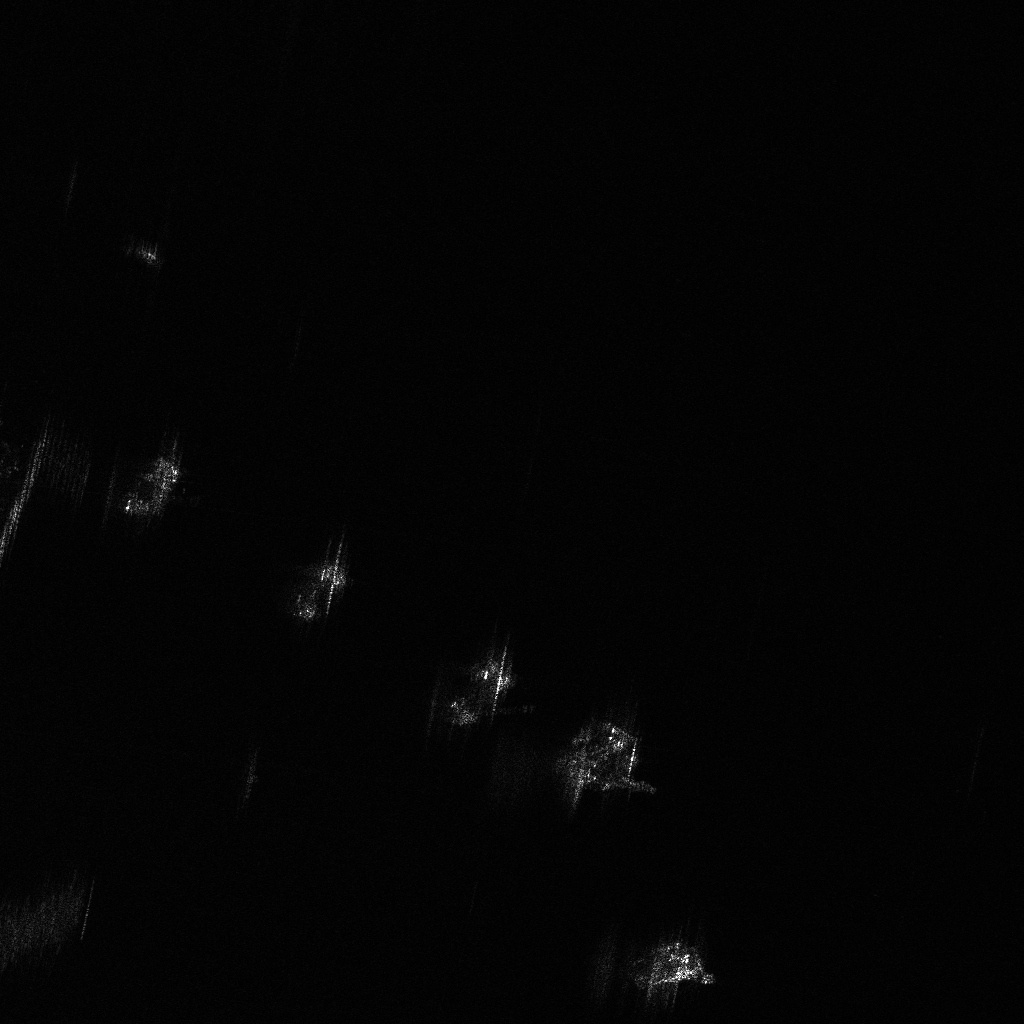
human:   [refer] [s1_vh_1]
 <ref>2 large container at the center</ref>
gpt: <box>[[29, 53, 33, 60, 36], [44, 61, 48, 71, 44]]</box>